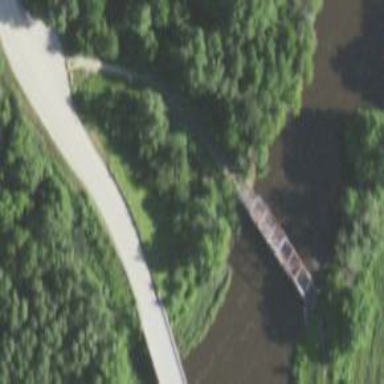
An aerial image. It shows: Cycleway bridge with asphalt surface.